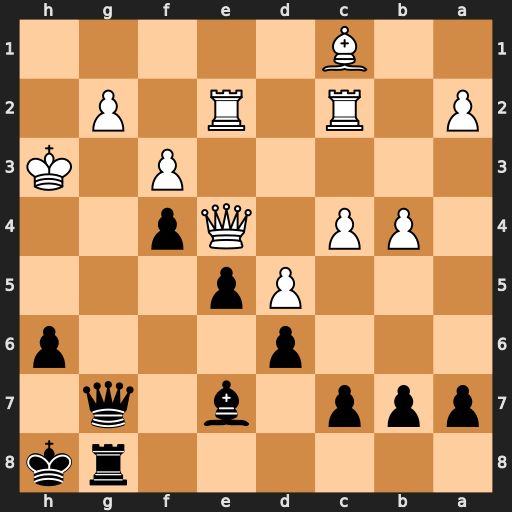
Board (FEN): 6rk/ppp1b1q1/3p3p/3Pp3/1PP1Qp2/5P1K/P1R1R1P1/2B5
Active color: b
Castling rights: -
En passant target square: -
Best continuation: Qg3#